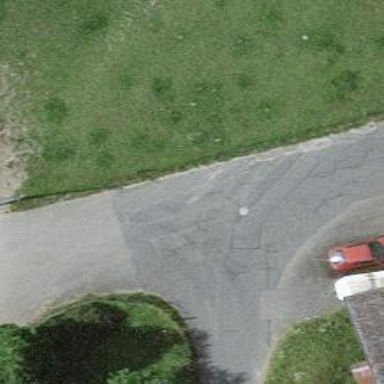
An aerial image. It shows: Paved residential road with grade2 tracktype.